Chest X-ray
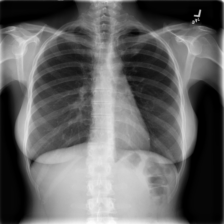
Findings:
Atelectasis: negative
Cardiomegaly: negative
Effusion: negative
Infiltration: positive
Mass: negative
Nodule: negative
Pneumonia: negative
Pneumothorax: negative
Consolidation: negative
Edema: negative
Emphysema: negative
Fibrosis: negative
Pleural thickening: negative
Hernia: negative